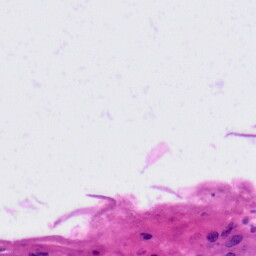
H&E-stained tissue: Tonsil